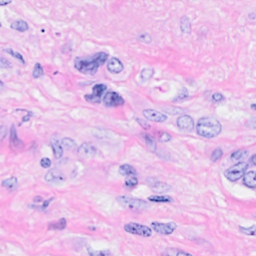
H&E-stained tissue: Breast